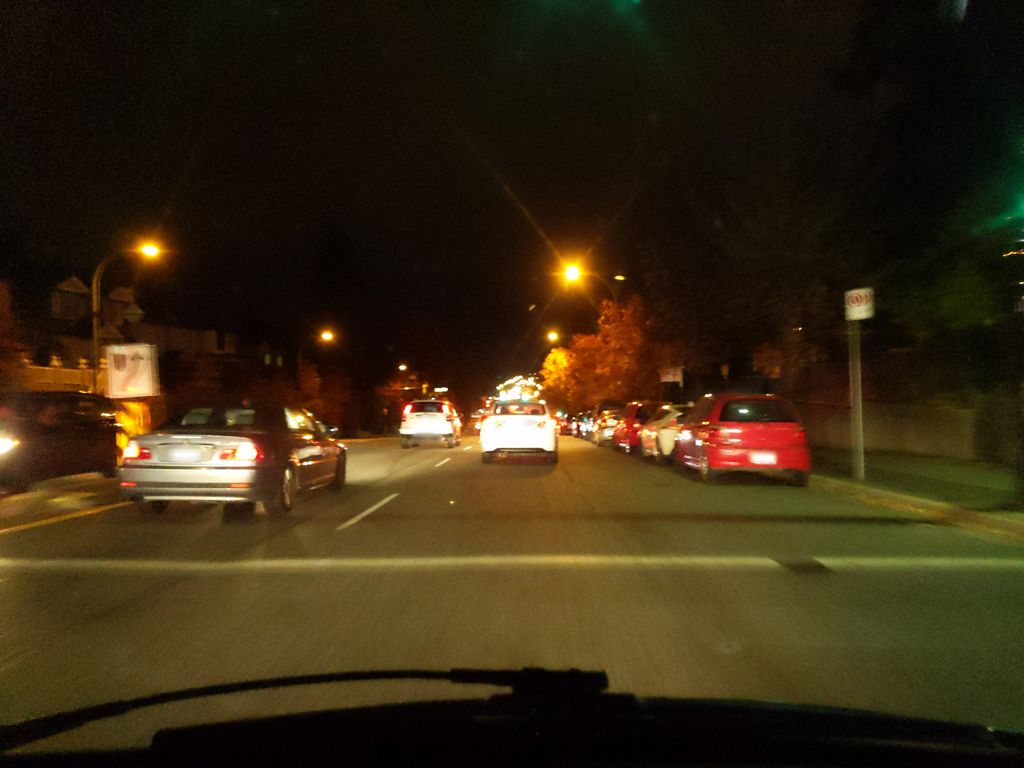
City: vancouver